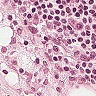
Metastatic tissue present: no